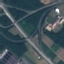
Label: Highway